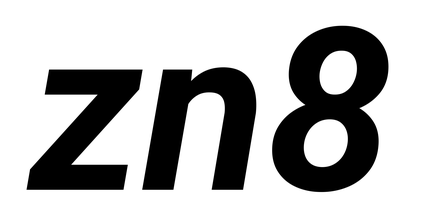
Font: Roboto-Italic_Bold_Italic